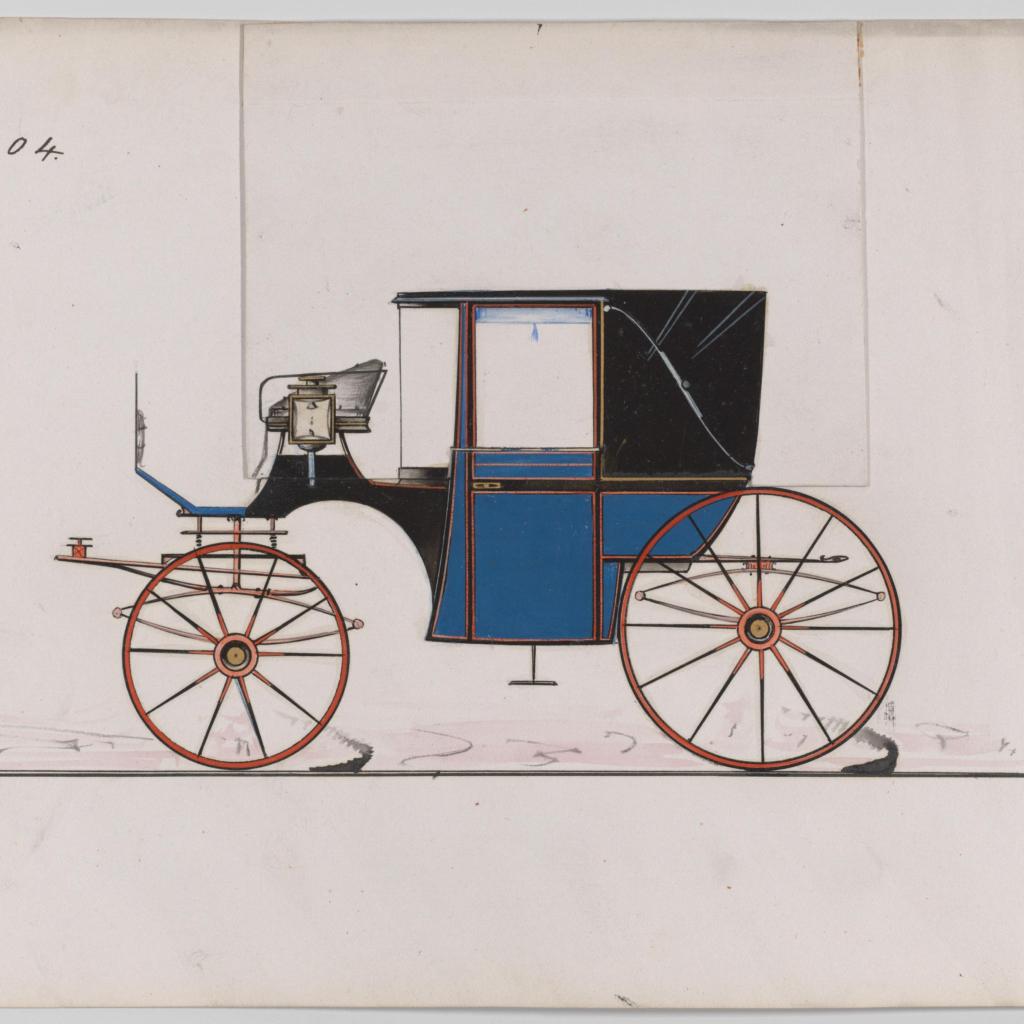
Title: Design for Landaulet, no. 3304
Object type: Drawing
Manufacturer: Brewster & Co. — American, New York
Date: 1877
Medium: Pen and black ink,watercolor and gouache with gum arabic and metallic ink
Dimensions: Sheet: 6 1/2 x 9 3/4 in. (16.5 x 24.8 cm)
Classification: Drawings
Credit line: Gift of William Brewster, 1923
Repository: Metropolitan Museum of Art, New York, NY